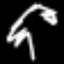
Label: palm tree